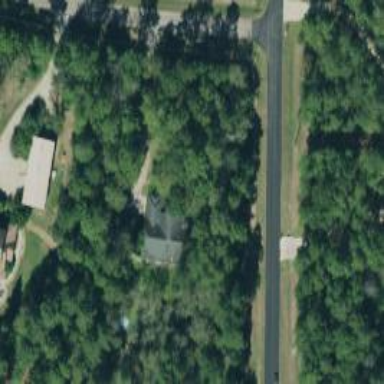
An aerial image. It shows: Driveway.